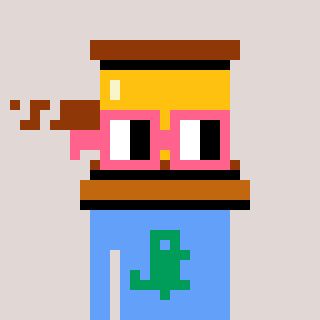
a pixel art character with square pink glasses, a gavel-shaped head and a blue-colored body on a warm background